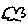
Label: cat